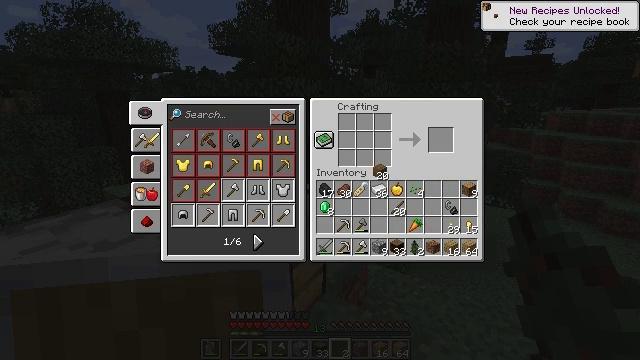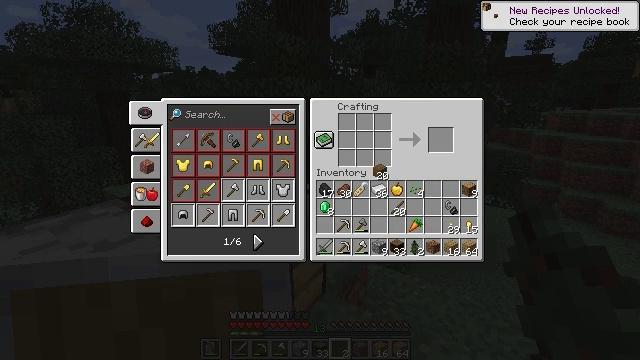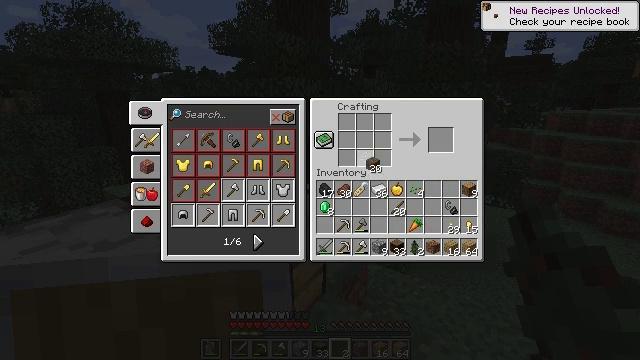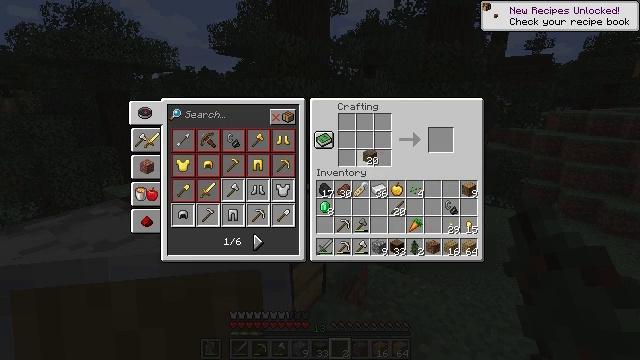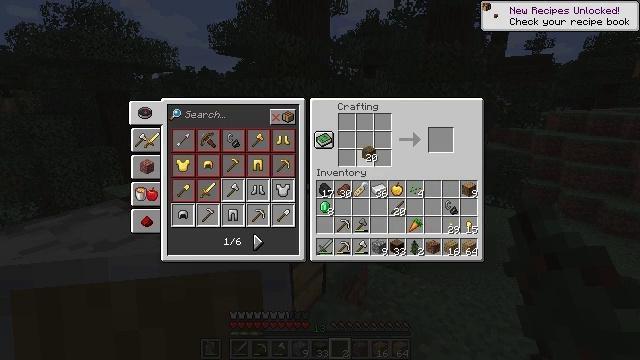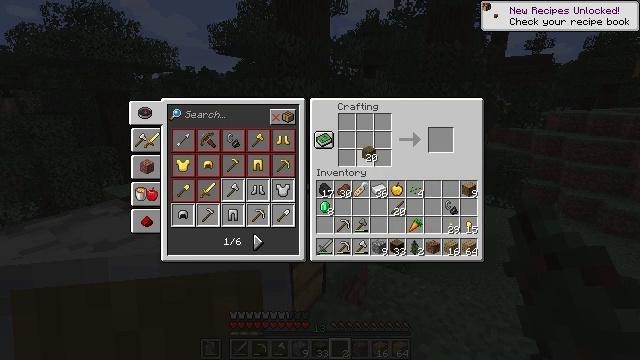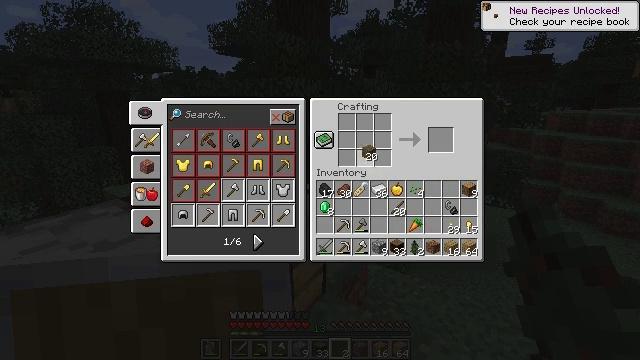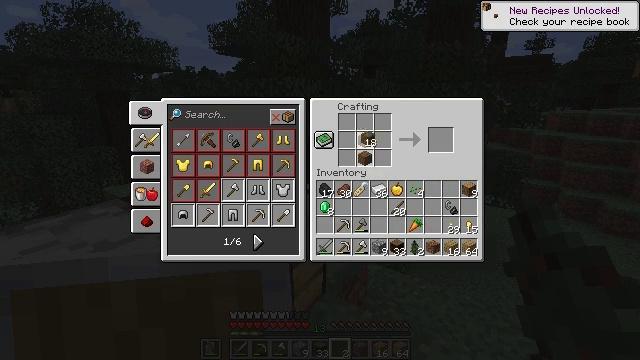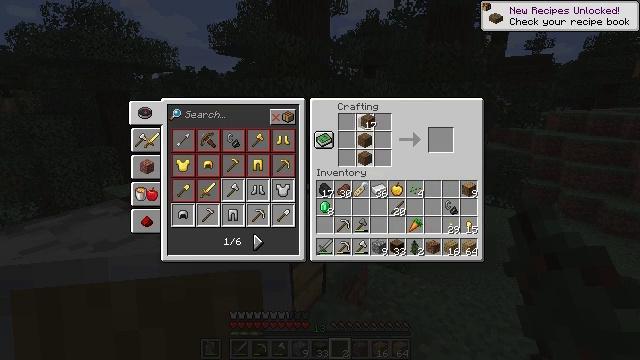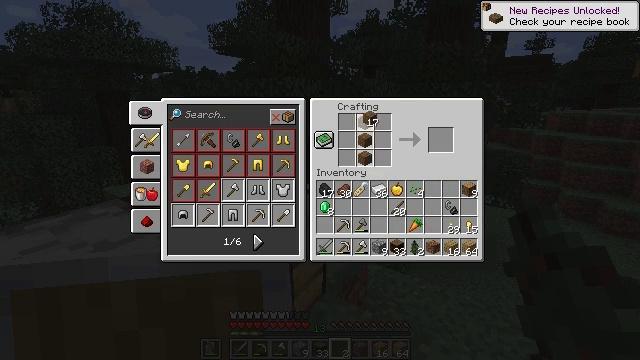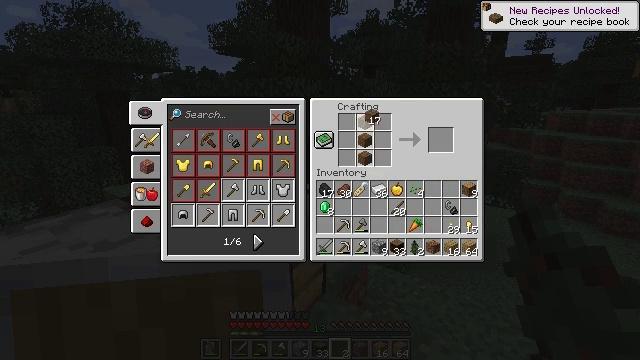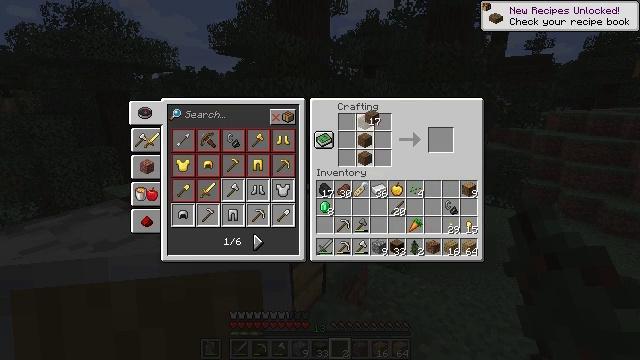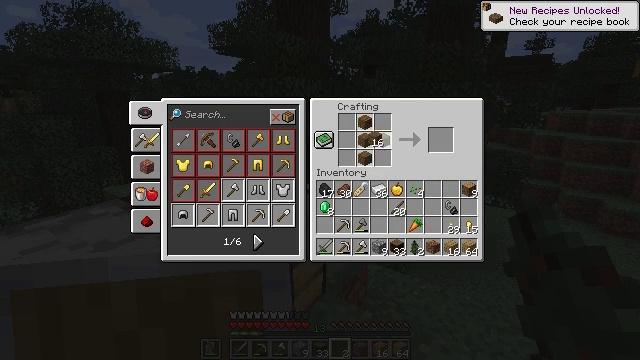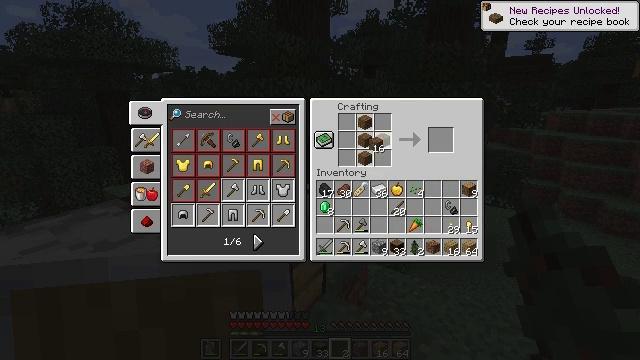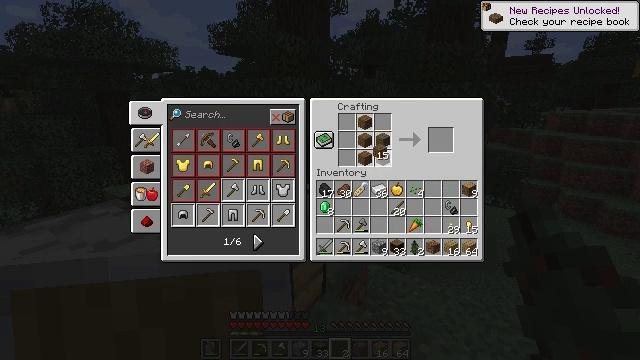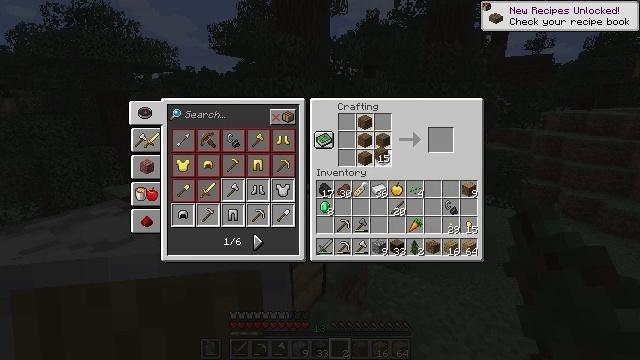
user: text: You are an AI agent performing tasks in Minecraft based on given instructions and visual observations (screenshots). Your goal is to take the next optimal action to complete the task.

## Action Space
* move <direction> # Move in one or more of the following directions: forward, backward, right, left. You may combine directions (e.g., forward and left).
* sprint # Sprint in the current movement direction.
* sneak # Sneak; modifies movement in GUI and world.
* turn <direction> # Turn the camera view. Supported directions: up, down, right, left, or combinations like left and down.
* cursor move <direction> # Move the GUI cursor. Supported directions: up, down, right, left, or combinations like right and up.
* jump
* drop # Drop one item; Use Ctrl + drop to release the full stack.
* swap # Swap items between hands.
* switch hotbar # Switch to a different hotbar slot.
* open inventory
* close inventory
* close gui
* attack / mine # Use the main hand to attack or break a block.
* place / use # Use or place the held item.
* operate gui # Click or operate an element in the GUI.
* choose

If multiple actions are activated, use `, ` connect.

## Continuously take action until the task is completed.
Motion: motion action
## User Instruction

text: Craft a spruce door.
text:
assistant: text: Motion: no_op
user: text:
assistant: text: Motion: cursor move left
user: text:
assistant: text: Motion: cursor move up
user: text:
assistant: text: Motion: no_op
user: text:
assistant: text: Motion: choose
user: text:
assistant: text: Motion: choose
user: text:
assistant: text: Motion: cursor move up, choose
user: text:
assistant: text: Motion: cursor move up, choose
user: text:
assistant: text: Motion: choose
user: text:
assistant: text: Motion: choose
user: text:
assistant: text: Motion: choose
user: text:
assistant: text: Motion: cursor move down, choose
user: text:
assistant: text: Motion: choose
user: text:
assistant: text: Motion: cursor move down, choose
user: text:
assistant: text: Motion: choose
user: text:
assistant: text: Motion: choose
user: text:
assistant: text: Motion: choose
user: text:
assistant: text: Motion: choose
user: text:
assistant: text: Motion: choose
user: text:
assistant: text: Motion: cursor move up, choose
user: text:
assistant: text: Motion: cursor move up, choose
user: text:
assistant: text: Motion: choose
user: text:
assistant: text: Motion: choose
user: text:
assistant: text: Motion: choose
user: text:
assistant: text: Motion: cursor move down
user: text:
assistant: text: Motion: cursor move right and down
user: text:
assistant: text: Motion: cursor move right and down
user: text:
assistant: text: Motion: cursor move right and down
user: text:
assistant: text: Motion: no_op
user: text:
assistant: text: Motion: no_op